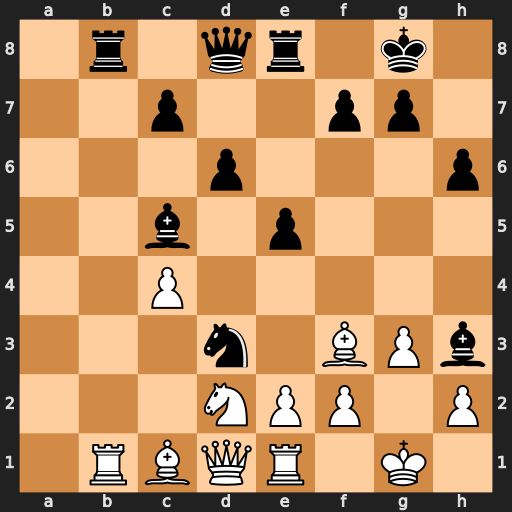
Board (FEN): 1r1qr1k1/2p2pp1/3p3p/2b1p3/2P5/3n1BPb/3NPP1P/1RBQR1K1
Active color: w
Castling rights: -
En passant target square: -
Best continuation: exd3 Rxb1 Nxb1